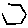
Label: hexagon